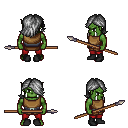
a pixel art fantasy rpg character, male body template, orc, green skin, leather chest armor, red pants, gray swoop hairstyle, black shoes, spear, four views (front, back, left, right), 2x2 character sprite sheet, small pixel art, hard edges, no anti-aliasing